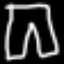
Label: pants